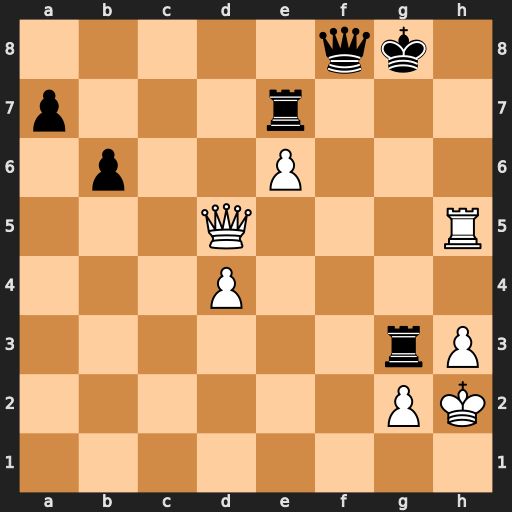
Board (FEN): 5qk1/p3r3/1p2P3/3Q3R/3P4/6rP/6PK/8
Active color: w
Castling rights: -
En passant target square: -
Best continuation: Kxg3 Rg7+ Rg5